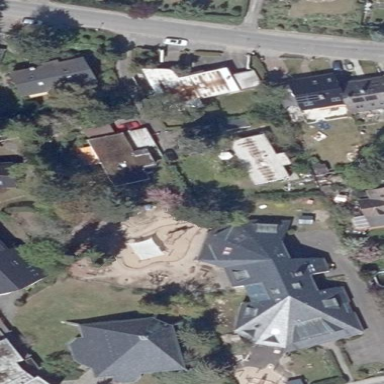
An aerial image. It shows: Kindergarten.